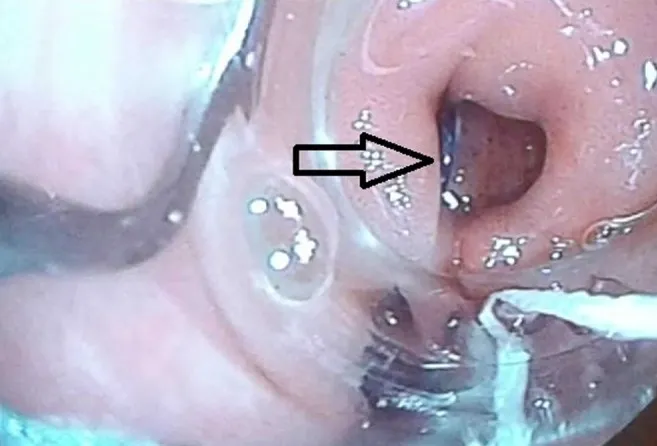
Gap at the stump of ileal conduit.
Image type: endoscopy (airway_endoscopy)